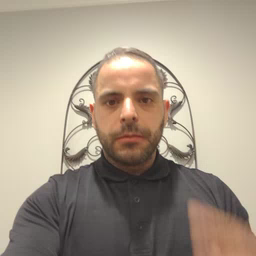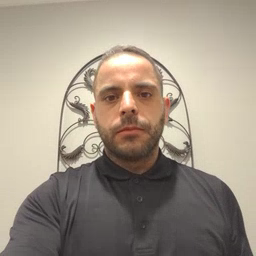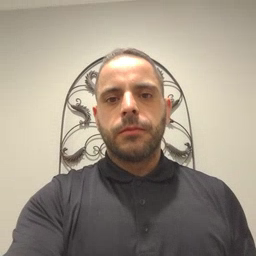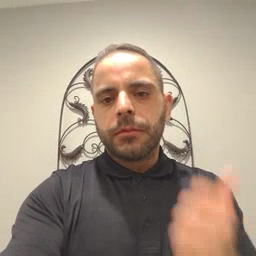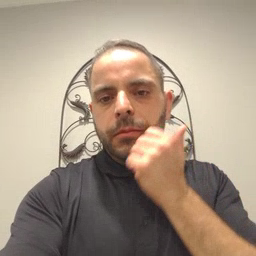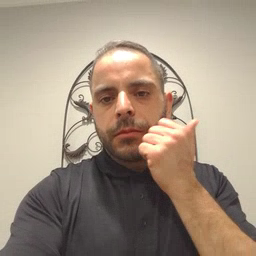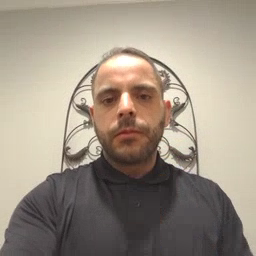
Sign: every